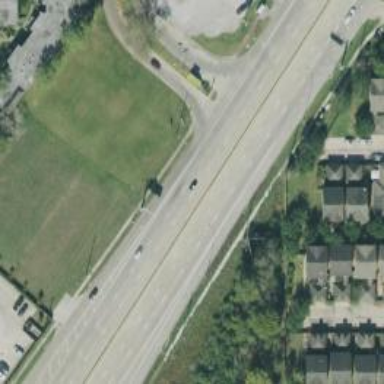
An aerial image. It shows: This image shows trunk highway that functions as expressway.